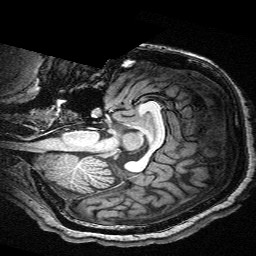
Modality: T1w
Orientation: sagittal
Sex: female
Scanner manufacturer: siemens
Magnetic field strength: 3 T
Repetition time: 2.3 s
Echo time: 0.00336 s